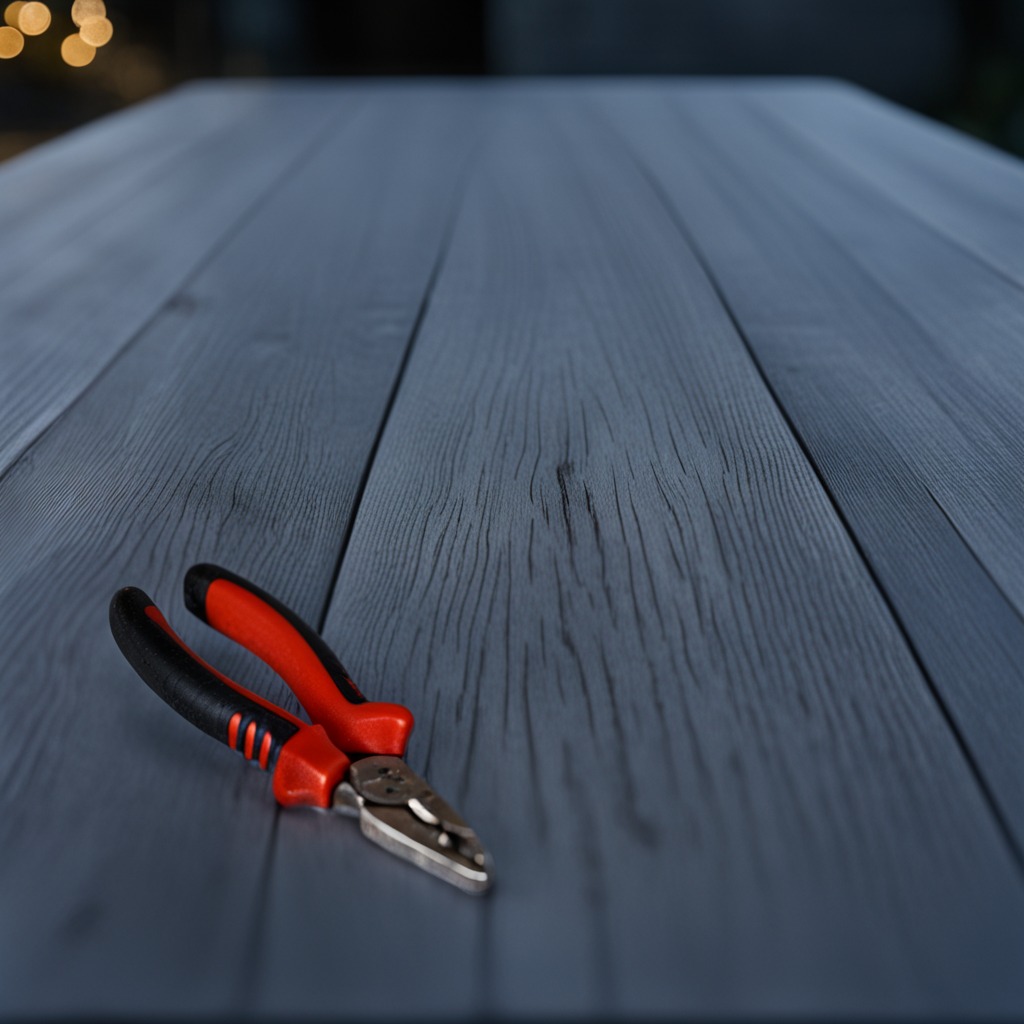
A plier is lying on the old table in a small garage at twilight.